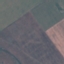
Land use / land cover: AnnualCrop